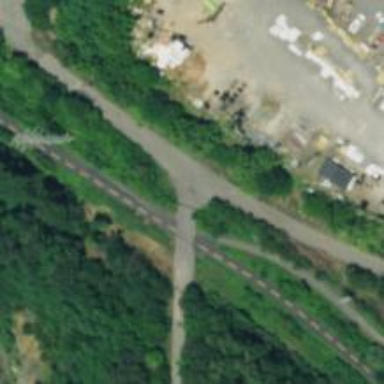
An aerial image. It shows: Unmarked crossing on the road.